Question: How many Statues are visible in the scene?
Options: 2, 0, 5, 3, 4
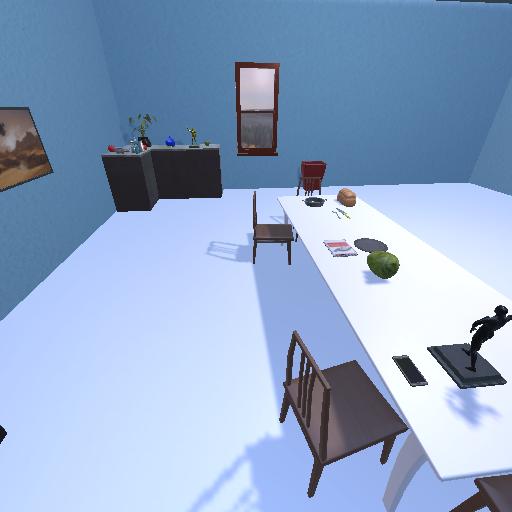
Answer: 2